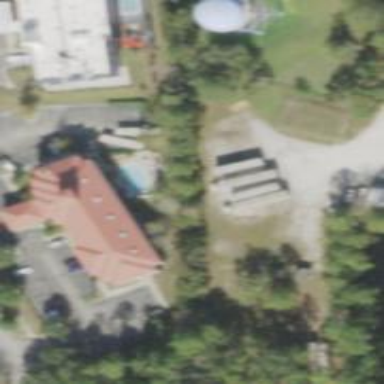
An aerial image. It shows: Hotel building.